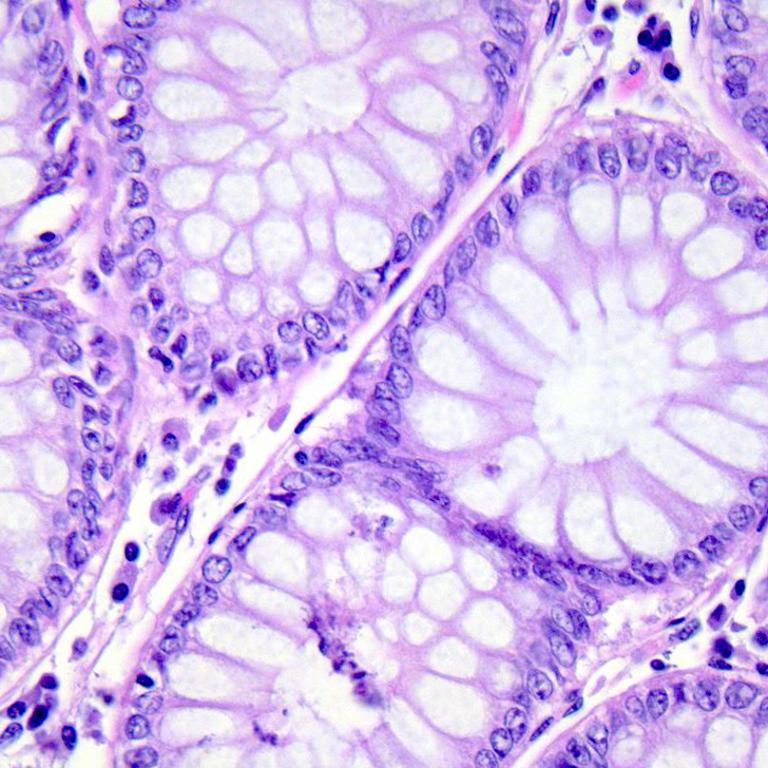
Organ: colon
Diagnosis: benign